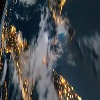
Label: cloud